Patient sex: M
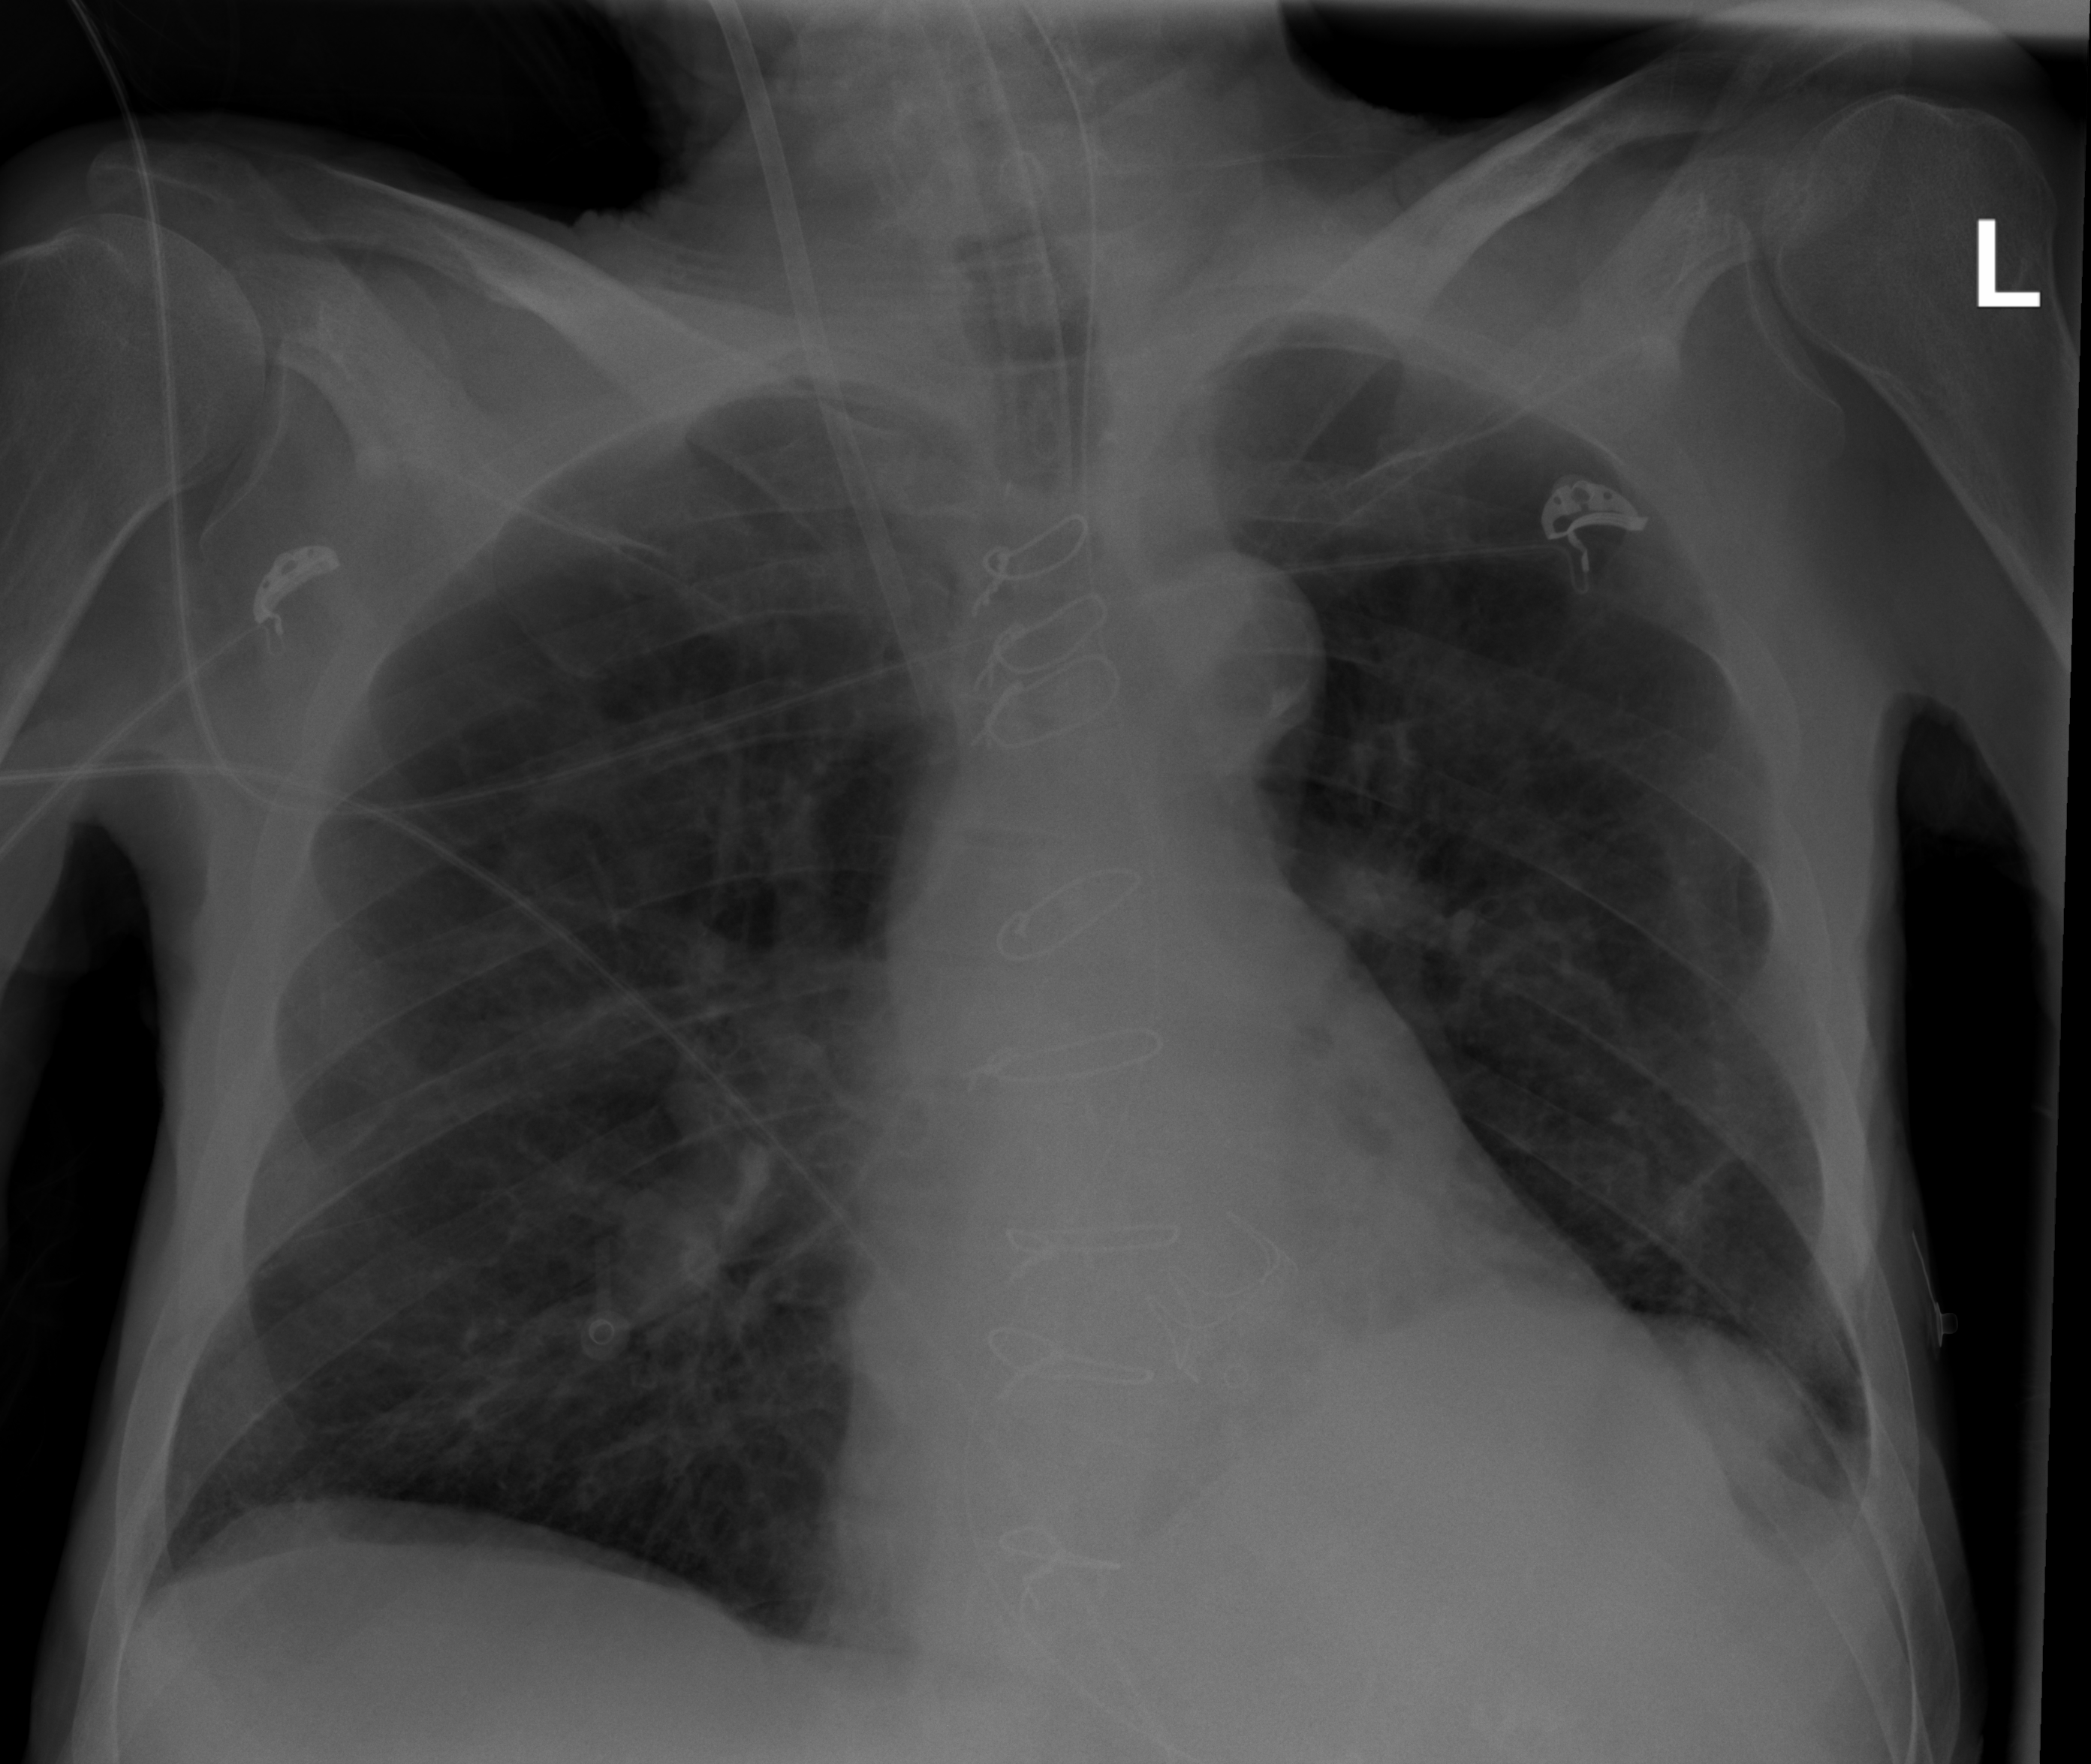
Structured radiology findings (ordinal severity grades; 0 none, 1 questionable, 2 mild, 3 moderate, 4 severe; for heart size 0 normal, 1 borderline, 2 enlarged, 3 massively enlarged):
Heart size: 1
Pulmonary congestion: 0
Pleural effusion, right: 0
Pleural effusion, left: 2
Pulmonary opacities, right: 0
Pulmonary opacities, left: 0
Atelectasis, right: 0
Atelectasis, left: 2